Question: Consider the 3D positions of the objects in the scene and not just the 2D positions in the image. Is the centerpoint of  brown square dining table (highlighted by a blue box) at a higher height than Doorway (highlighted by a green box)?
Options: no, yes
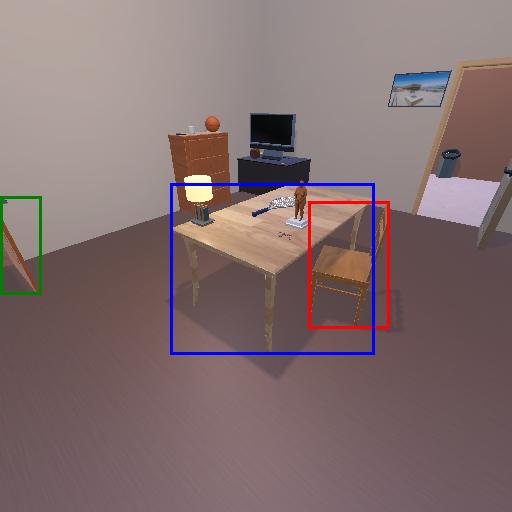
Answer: no